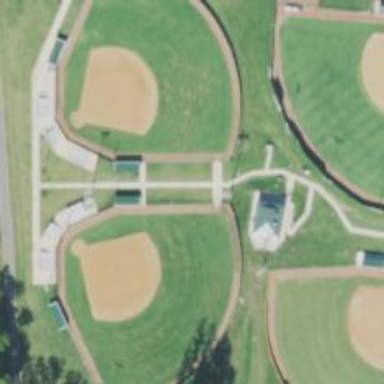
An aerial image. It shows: Softball pitch for leisure sports.